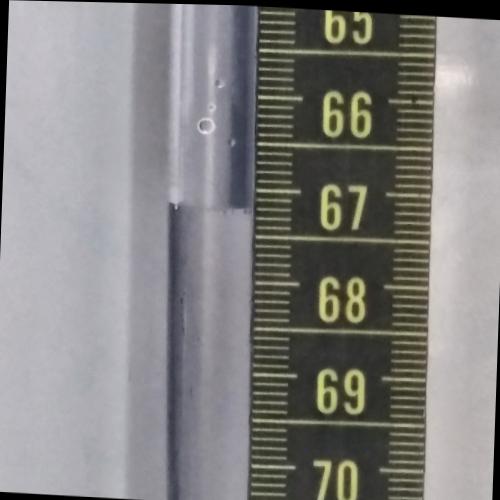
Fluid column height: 67.2 cm